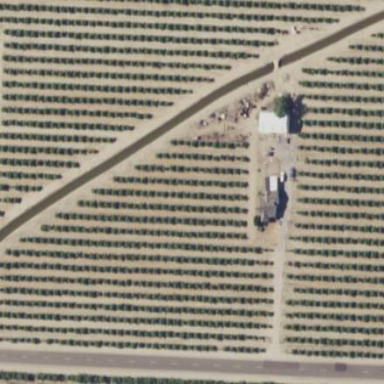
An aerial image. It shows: Vineyard where grapes are grown.